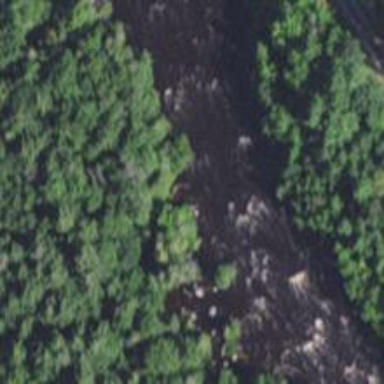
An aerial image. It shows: River with rapids of grade 3.